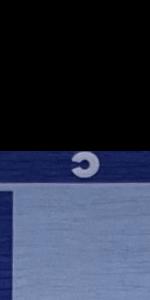
Label: Empty